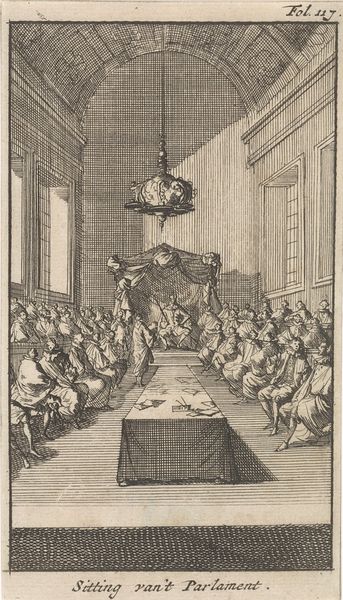
Titel: Kardinaal Mazarin in vergadering met Lodewijk XIII en zijn raadgevers
Künstler: Caspar Luyken
Standort: Amsterdam
Institution: Rijksmuseum
Schlagwörter: mann, menschen, sitzen, fenster, männer, tisch, zeichnung, menge, versammlung, innenraum, england, krone, schrift, grafik, graphik, könig, thron, kronleuchter, leuchter, stufe, halle, gang, unterschrift, druck, druckgraphik, druckgrafik, schwarz weiß, stich, text, reihe, herrscher, bänke, serie, audienz, baldachin, parlament, zepter, szepter, fesnter, stifte, regierung, heinrich, henry, folge, thronsaal, großbritannien, setting, vorsitzender, fol 119, stichfolge